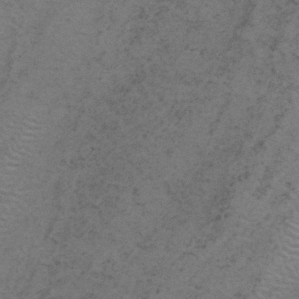
Label: frost